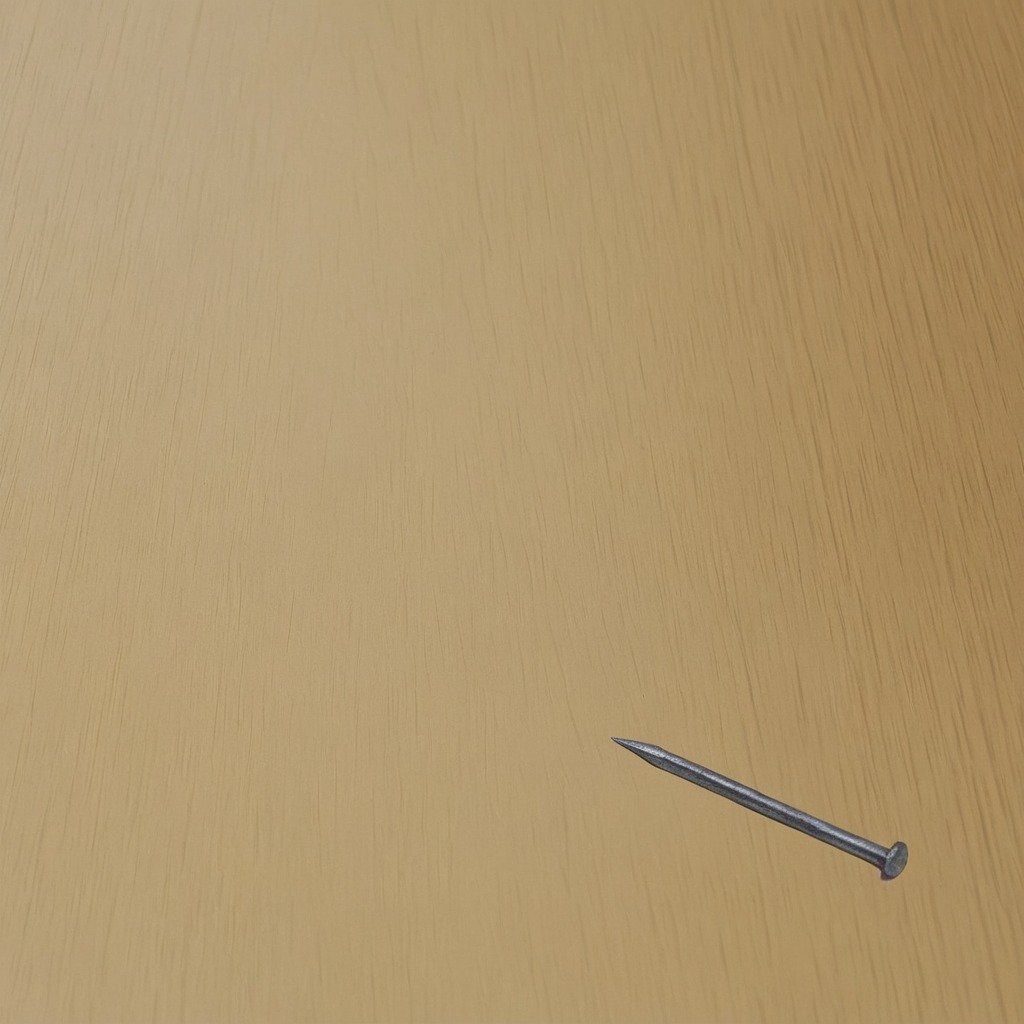
An iron nail is lying on the plywood surface in a paint workshop lit by afternoon window light.